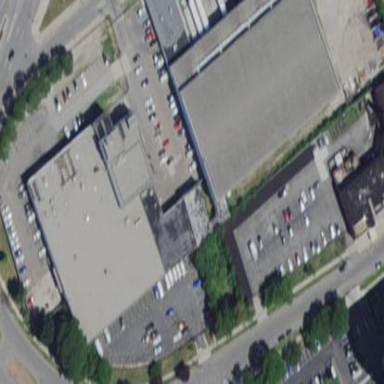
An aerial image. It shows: Warehouse.